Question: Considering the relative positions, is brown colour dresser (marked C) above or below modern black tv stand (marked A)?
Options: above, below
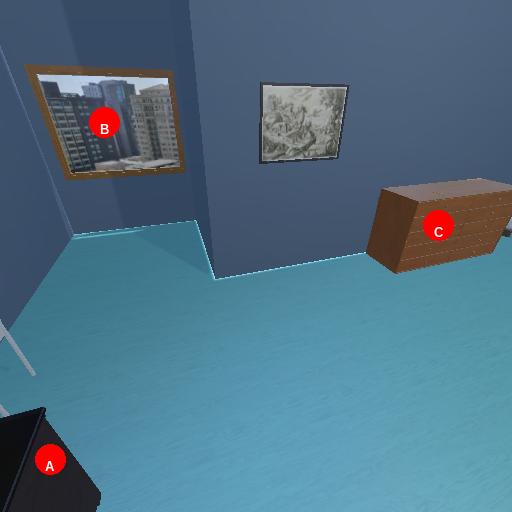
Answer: above